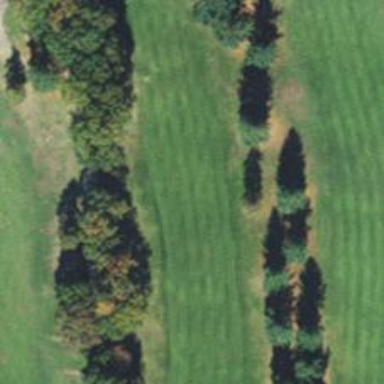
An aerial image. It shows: Golf hole.